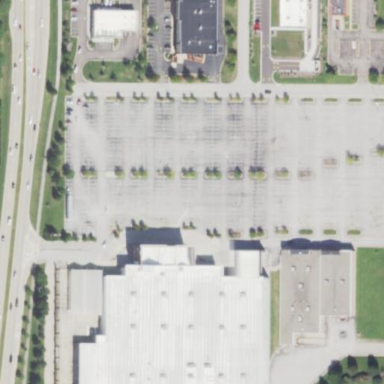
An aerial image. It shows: Retail area.